Field crop: tomato
Growth stage: 2
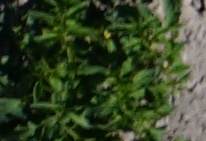
Species: tomato